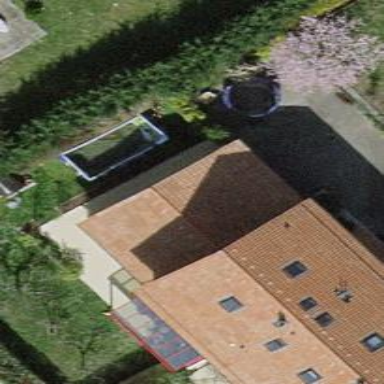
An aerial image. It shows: View of roof of building.